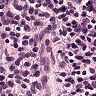
Metastatic tissue present: no